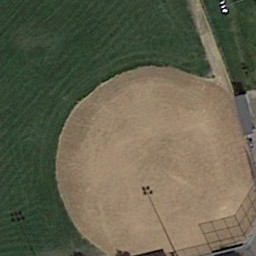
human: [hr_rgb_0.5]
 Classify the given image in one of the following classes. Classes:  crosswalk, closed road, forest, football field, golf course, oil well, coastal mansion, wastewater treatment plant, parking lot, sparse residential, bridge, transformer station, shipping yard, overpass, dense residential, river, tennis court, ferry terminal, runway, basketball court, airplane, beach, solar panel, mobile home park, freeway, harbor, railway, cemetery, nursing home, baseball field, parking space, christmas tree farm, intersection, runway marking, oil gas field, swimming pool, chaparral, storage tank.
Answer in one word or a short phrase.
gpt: baseball field